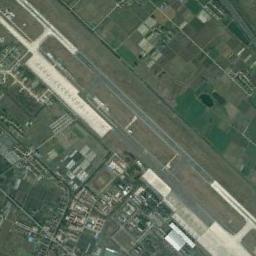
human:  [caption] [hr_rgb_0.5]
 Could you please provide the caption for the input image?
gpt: A complex airport with many runways and buildings is surrounded by a brown and green farmland .

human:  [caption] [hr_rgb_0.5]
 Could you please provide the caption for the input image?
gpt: An airport with two parallel runways on the farmland and some villages beside .

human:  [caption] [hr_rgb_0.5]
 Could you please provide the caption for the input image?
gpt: There is an airport between the field and many buildings .

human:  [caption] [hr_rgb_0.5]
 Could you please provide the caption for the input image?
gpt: There is almost no vegetation near the airport, And there are many blue houses .

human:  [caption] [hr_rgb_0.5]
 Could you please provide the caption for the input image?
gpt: The two roads of the airport are parallel to each other .